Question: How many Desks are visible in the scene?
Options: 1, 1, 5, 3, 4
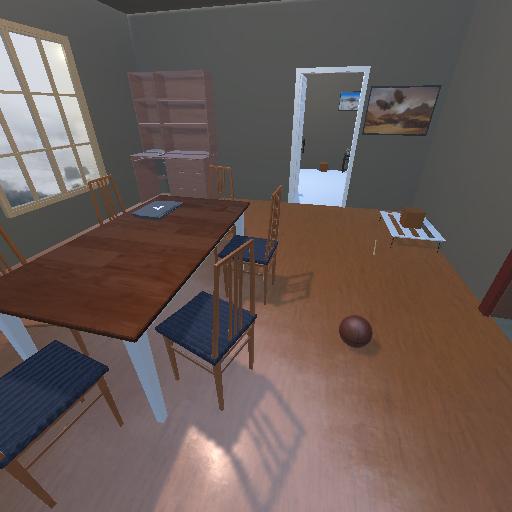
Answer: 1